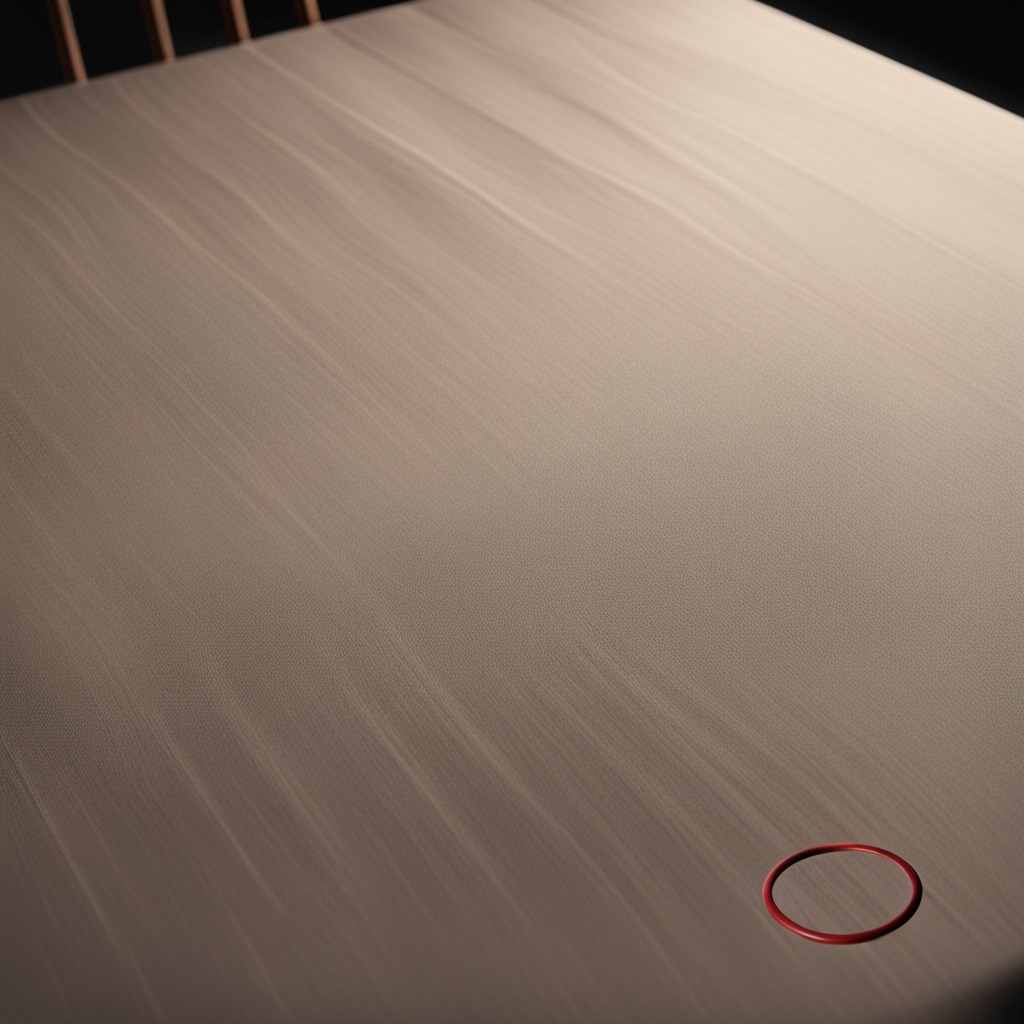
A rubber O-ring lies on the wooden table.